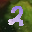
Label: 2